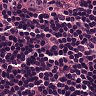
Metastatic tissue present: no